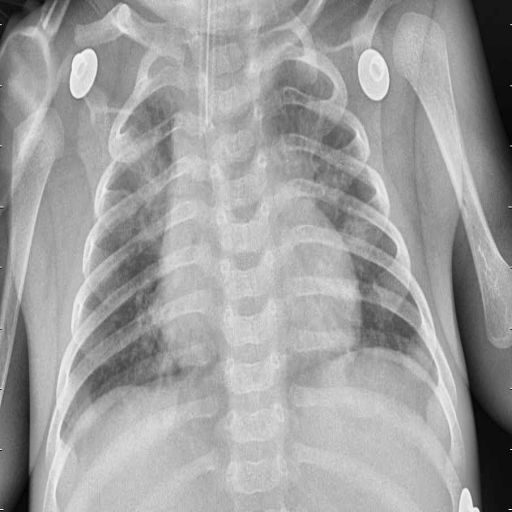
Finding: PNEUMONIA